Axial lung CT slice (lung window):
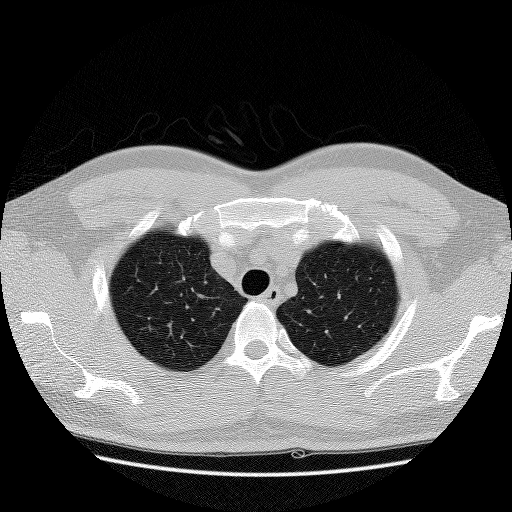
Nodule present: no